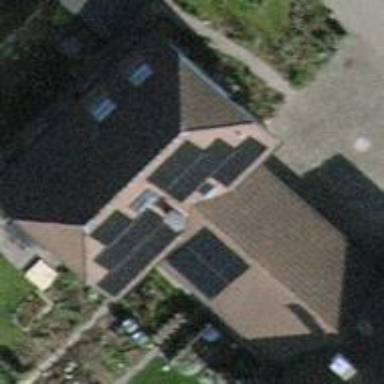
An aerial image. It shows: Solar power generator utilizing photovoltaic technology with solar photovoltaic panels.